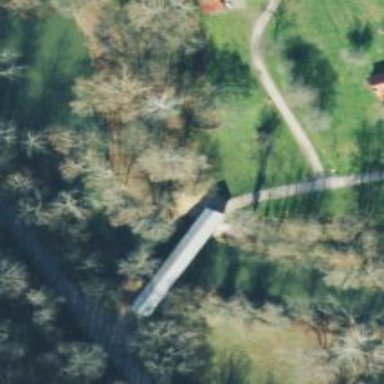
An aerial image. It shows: Covered bridge over tertiary road.